Question: '''
library(ggplot2)
x <- data.frame(Specimen=c("A","B","C","D"), Value=rep(0.5,4),
Type=c("c1","c1","c2","c2"), Treatment=factor(rep("A", 4)),
bar=c("hot", "cold", "cold", "cold"))
list2env(split(x, x$Type), envir = .GlobalEnv)
p1 <- ggplot() +
geom_bar(data=c1, aes(x = Treatment, y = Value, fill = Specimen, colour=bar),
stat="identity", position="fill", width=0.5) +
scale_fill_manual("",values=c("gold", "green"))+
scale_color_manual("",values=c("gray40","black")) +
scale_y_continuous(expand = c(0, 0),labels = scales::percent) +
theme(legend.position = "bottom") +
coord_flip()
p2 <- ggplot() +
geom_bar(data=c2, aes(x = Treatment, y = Value, fill = Specimen),
stat="identity", position="fill", col="gray40", width=0.5) +
scale_fill_manual("",values=c("red", "blue"))+
scale_y_continuous(expand = c(0, 0),labels = scales::percent) +
theme(legend.position = "bottom",
axis.text.y=element_blank()) +
xlab("")+
coord_flip()
library(cowplot)
plot_grid(p1,p2, nrow=1, align="v")
'''
<URL>
In this example, i had to shut down the guide for color, as i couldnt combine it with the guide for fill, despite following the guidelines proposed in this question.
After turning off the guide for 'col' in p1 ('guide=F'), the legends now appear to be differently drawn (one with 'col="gray40"', the other without any border, as the col-guide is set to false):

How to combine the two legends in p1?
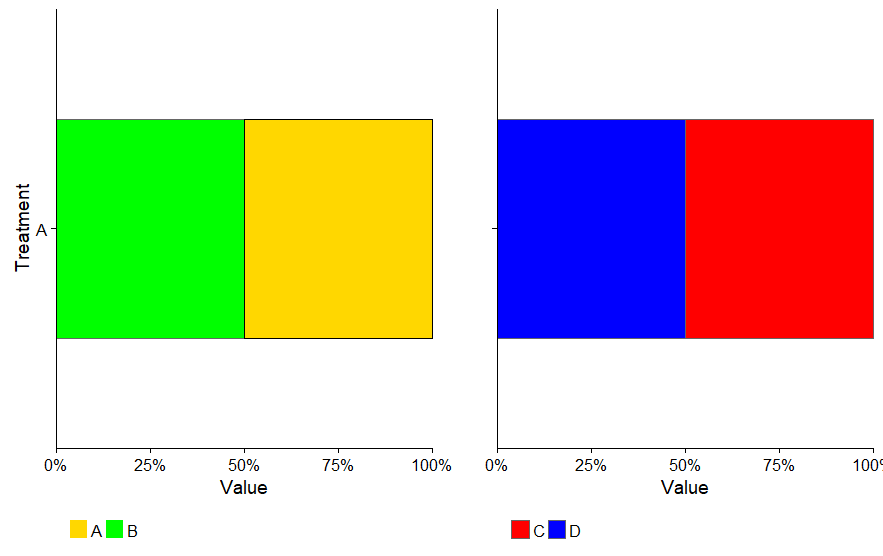
Answer: 'fill' and 'color' are mapped to two different varaibles, it's only by chance that in this (trivial) case "A" is always "hot" and "B" is always "cold".
You can map both fill and color to 'Specimen' or 'bar', but different variable will always result in different legends.
An alternative may be to create an interaction between the two varaibles:
'''
library(ggplot2)
ggplot() +
geom_col(data=c1, aes(x = Treatment,
y = Value,
fill = interaction(Specimen, bar, sep = '-'),
color = interaction(Specimen, bar, sep = '-')),
position="fill", width=0.5) +
scale_fill_manual("",values=c("gold", "green")) +
scale_color_manual("",values=c("gray40", "black")) +
scale_y_continuous(expand = c(0, 0),labels = scales::percent) +
theme(legend.position = "bottom") +
coord_flip()
'''

Created on 2018-05-08 by the <URL>.